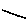
Label: line